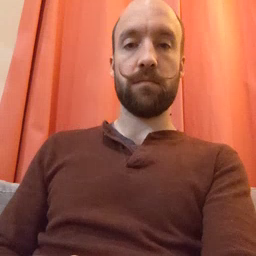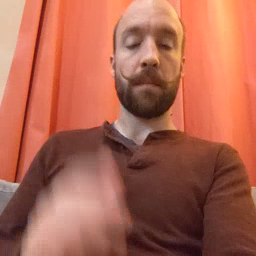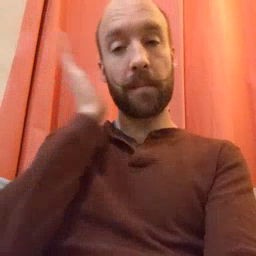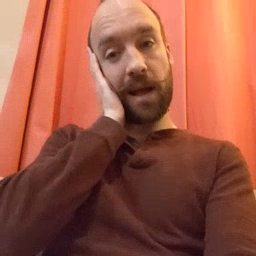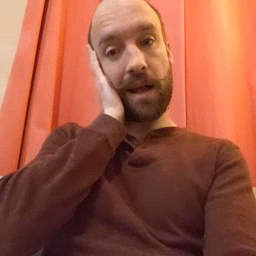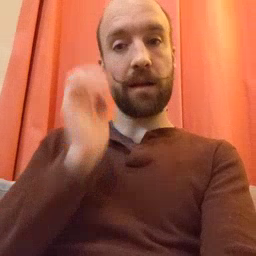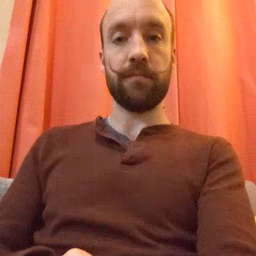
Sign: bed